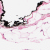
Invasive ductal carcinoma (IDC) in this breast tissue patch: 0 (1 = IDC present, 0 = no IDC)